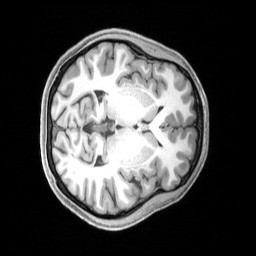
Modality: T1w
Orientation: axial
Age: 25
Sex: female
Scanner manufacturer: siemens
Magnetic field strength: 3 T
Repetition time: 2.4 s
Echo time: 0.00219 s